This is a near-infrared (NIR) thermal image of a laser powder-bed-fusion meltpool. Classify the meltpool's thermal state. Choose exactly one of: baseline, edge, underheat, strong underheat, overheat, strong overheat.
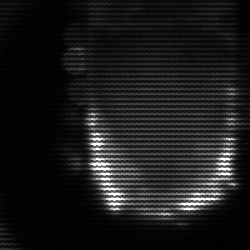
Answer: baseline